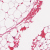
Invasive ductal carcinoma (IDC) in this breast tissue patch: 0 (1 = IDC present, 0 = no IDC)